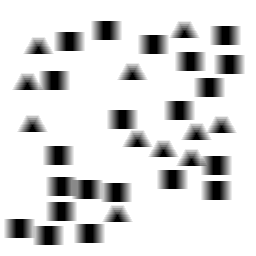
Squares: 21
Triangles: 11
Stars: 0
Total shapes: 32